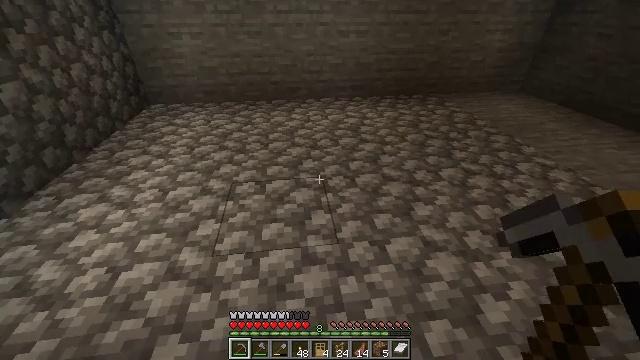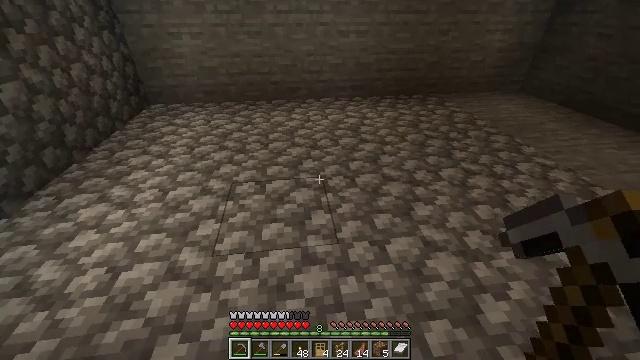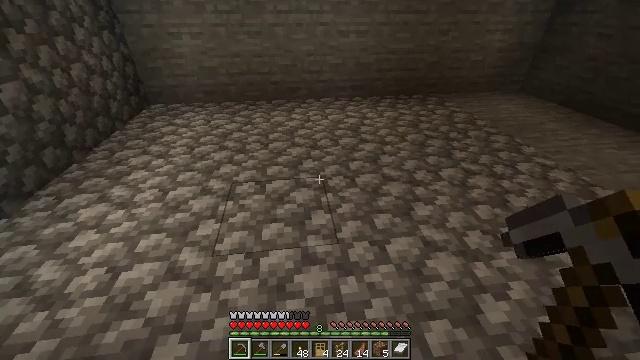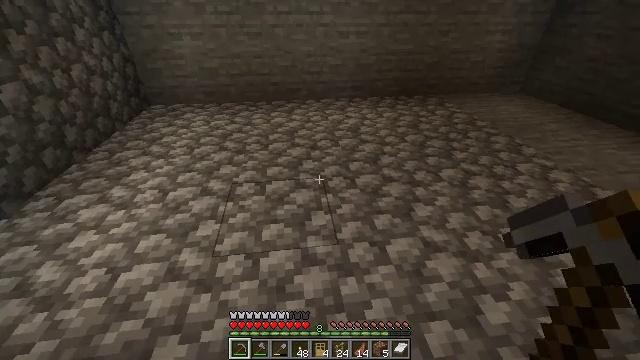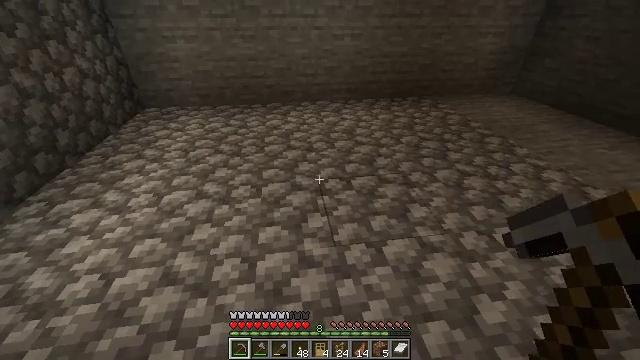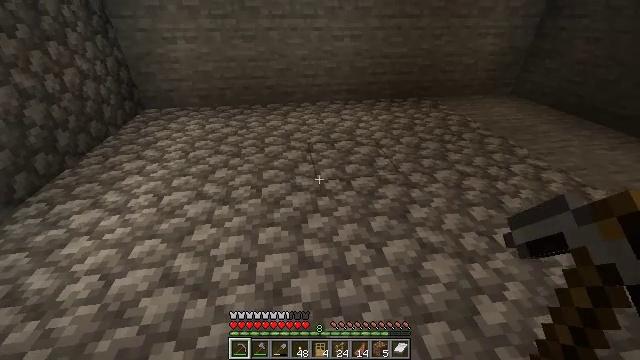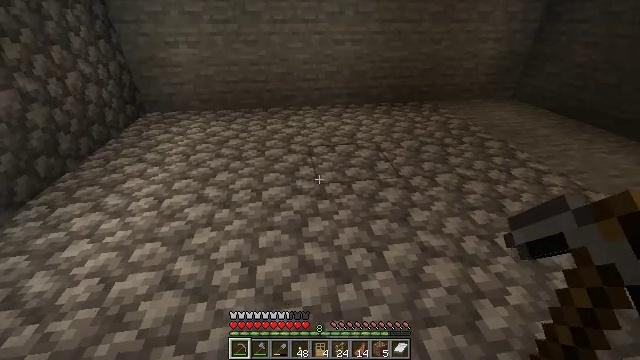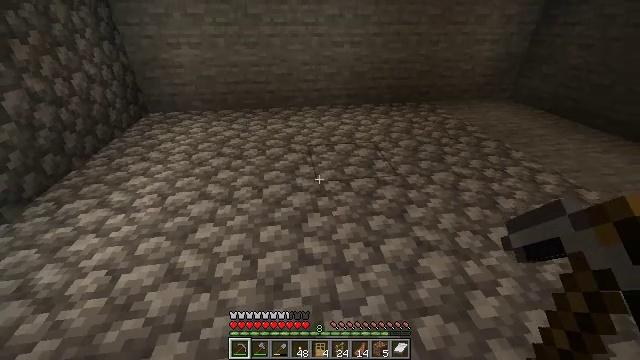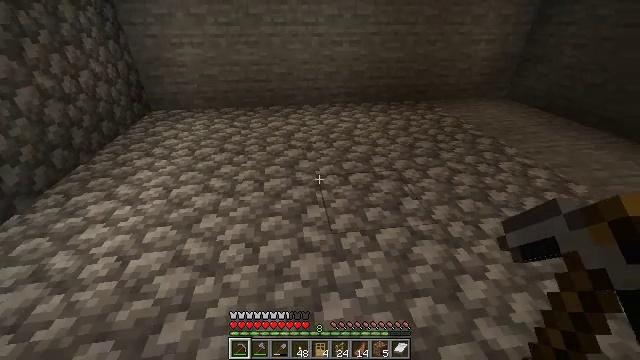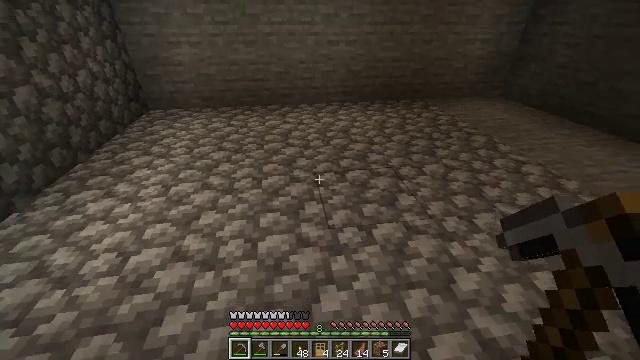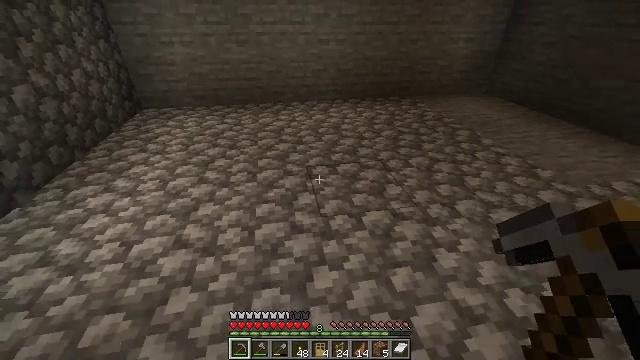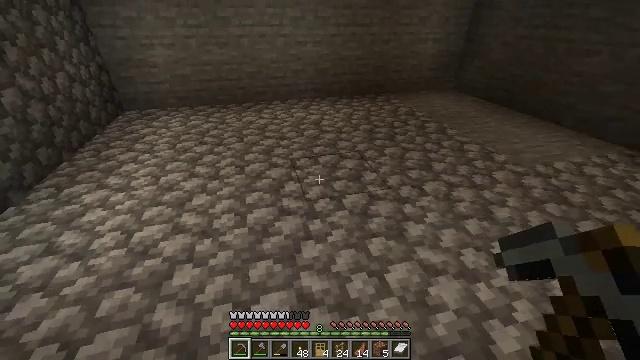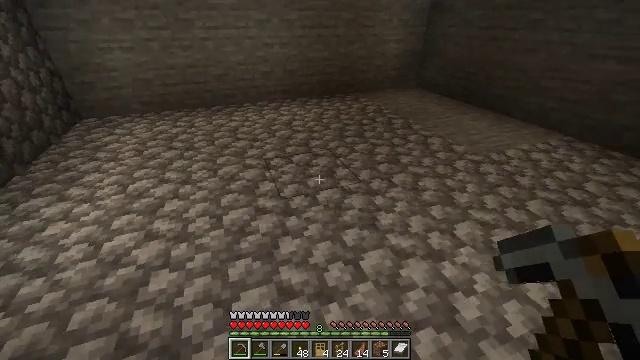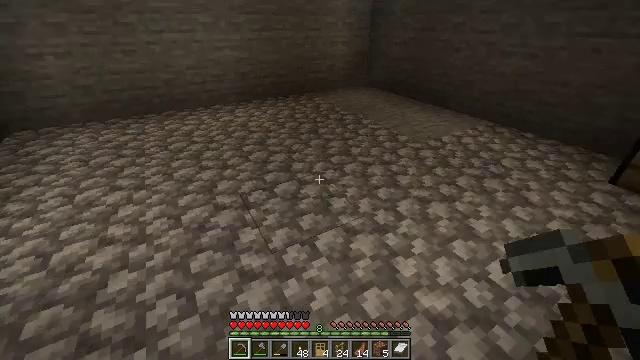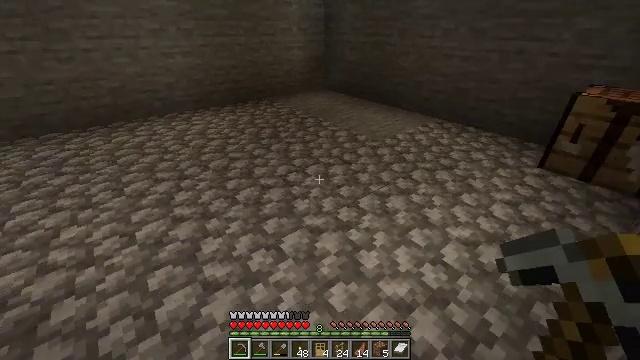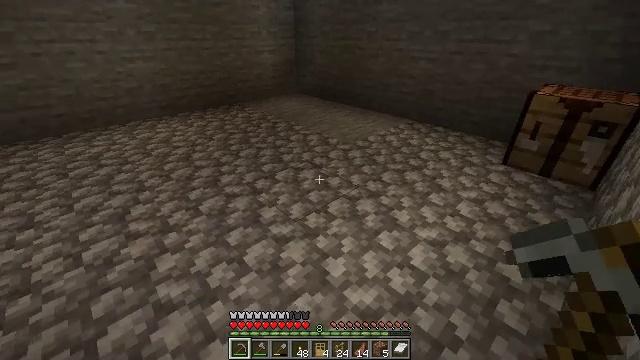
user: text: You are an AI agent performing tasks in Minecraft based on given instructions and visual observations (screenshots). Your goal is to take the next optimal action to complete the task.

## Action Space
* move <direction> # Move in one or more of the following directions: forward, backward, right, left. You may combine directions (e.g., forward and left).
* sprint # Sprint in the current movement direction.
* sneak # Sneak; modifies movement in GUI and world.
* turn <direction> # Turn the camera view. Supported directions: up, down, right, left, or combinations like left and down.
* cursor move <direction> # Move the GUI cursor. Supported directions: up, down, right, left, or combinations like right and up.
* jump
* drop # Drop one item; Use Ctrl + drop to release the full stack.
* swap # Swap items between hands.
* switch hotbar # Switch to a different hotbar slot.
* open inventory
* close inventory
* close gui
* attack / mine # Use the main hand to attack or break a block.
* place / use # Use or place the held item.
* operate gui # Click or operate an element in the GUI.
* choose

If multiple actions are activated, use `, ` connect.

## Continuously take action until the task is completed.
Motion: motion action
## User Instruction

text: Mine cobblestone underground.
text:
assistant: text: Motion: no_op
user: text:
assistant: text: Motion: no_op
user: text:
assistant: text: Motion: no_op
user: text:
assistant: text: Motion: turn right
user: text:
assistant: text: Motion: no_op
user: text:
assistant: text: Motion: no_op
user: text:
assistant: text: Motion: move back
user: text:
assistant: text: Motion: move back
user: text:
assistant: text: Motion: move back
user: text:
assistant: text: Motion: move back, turn right
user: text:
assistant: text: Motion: move back, turn right
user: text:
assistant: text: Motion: move back and move right, turn right
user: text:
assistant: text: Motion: move back and move right, turn right
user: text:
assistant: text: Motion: move right, turn right
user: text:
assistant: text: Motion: move right, turn right
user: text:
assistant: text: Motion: turn right and up
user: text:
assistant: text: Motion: no_op
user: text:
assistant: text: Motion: no_op
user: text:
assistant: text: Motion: no_op
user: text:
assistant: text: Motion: no_op
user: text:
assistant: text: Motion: no_op
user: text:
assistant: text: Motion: move forward
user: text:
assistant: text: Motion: move forward
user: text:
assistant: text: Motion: move forward, turn left
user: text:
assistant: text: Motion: move forward, turn left
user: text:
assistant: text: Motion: move forward
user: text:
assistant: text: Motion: move forward
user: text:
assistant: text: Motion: move forward
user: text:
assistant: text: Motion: move forward
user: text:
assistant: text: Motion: move forward, turn left and down